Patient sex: M
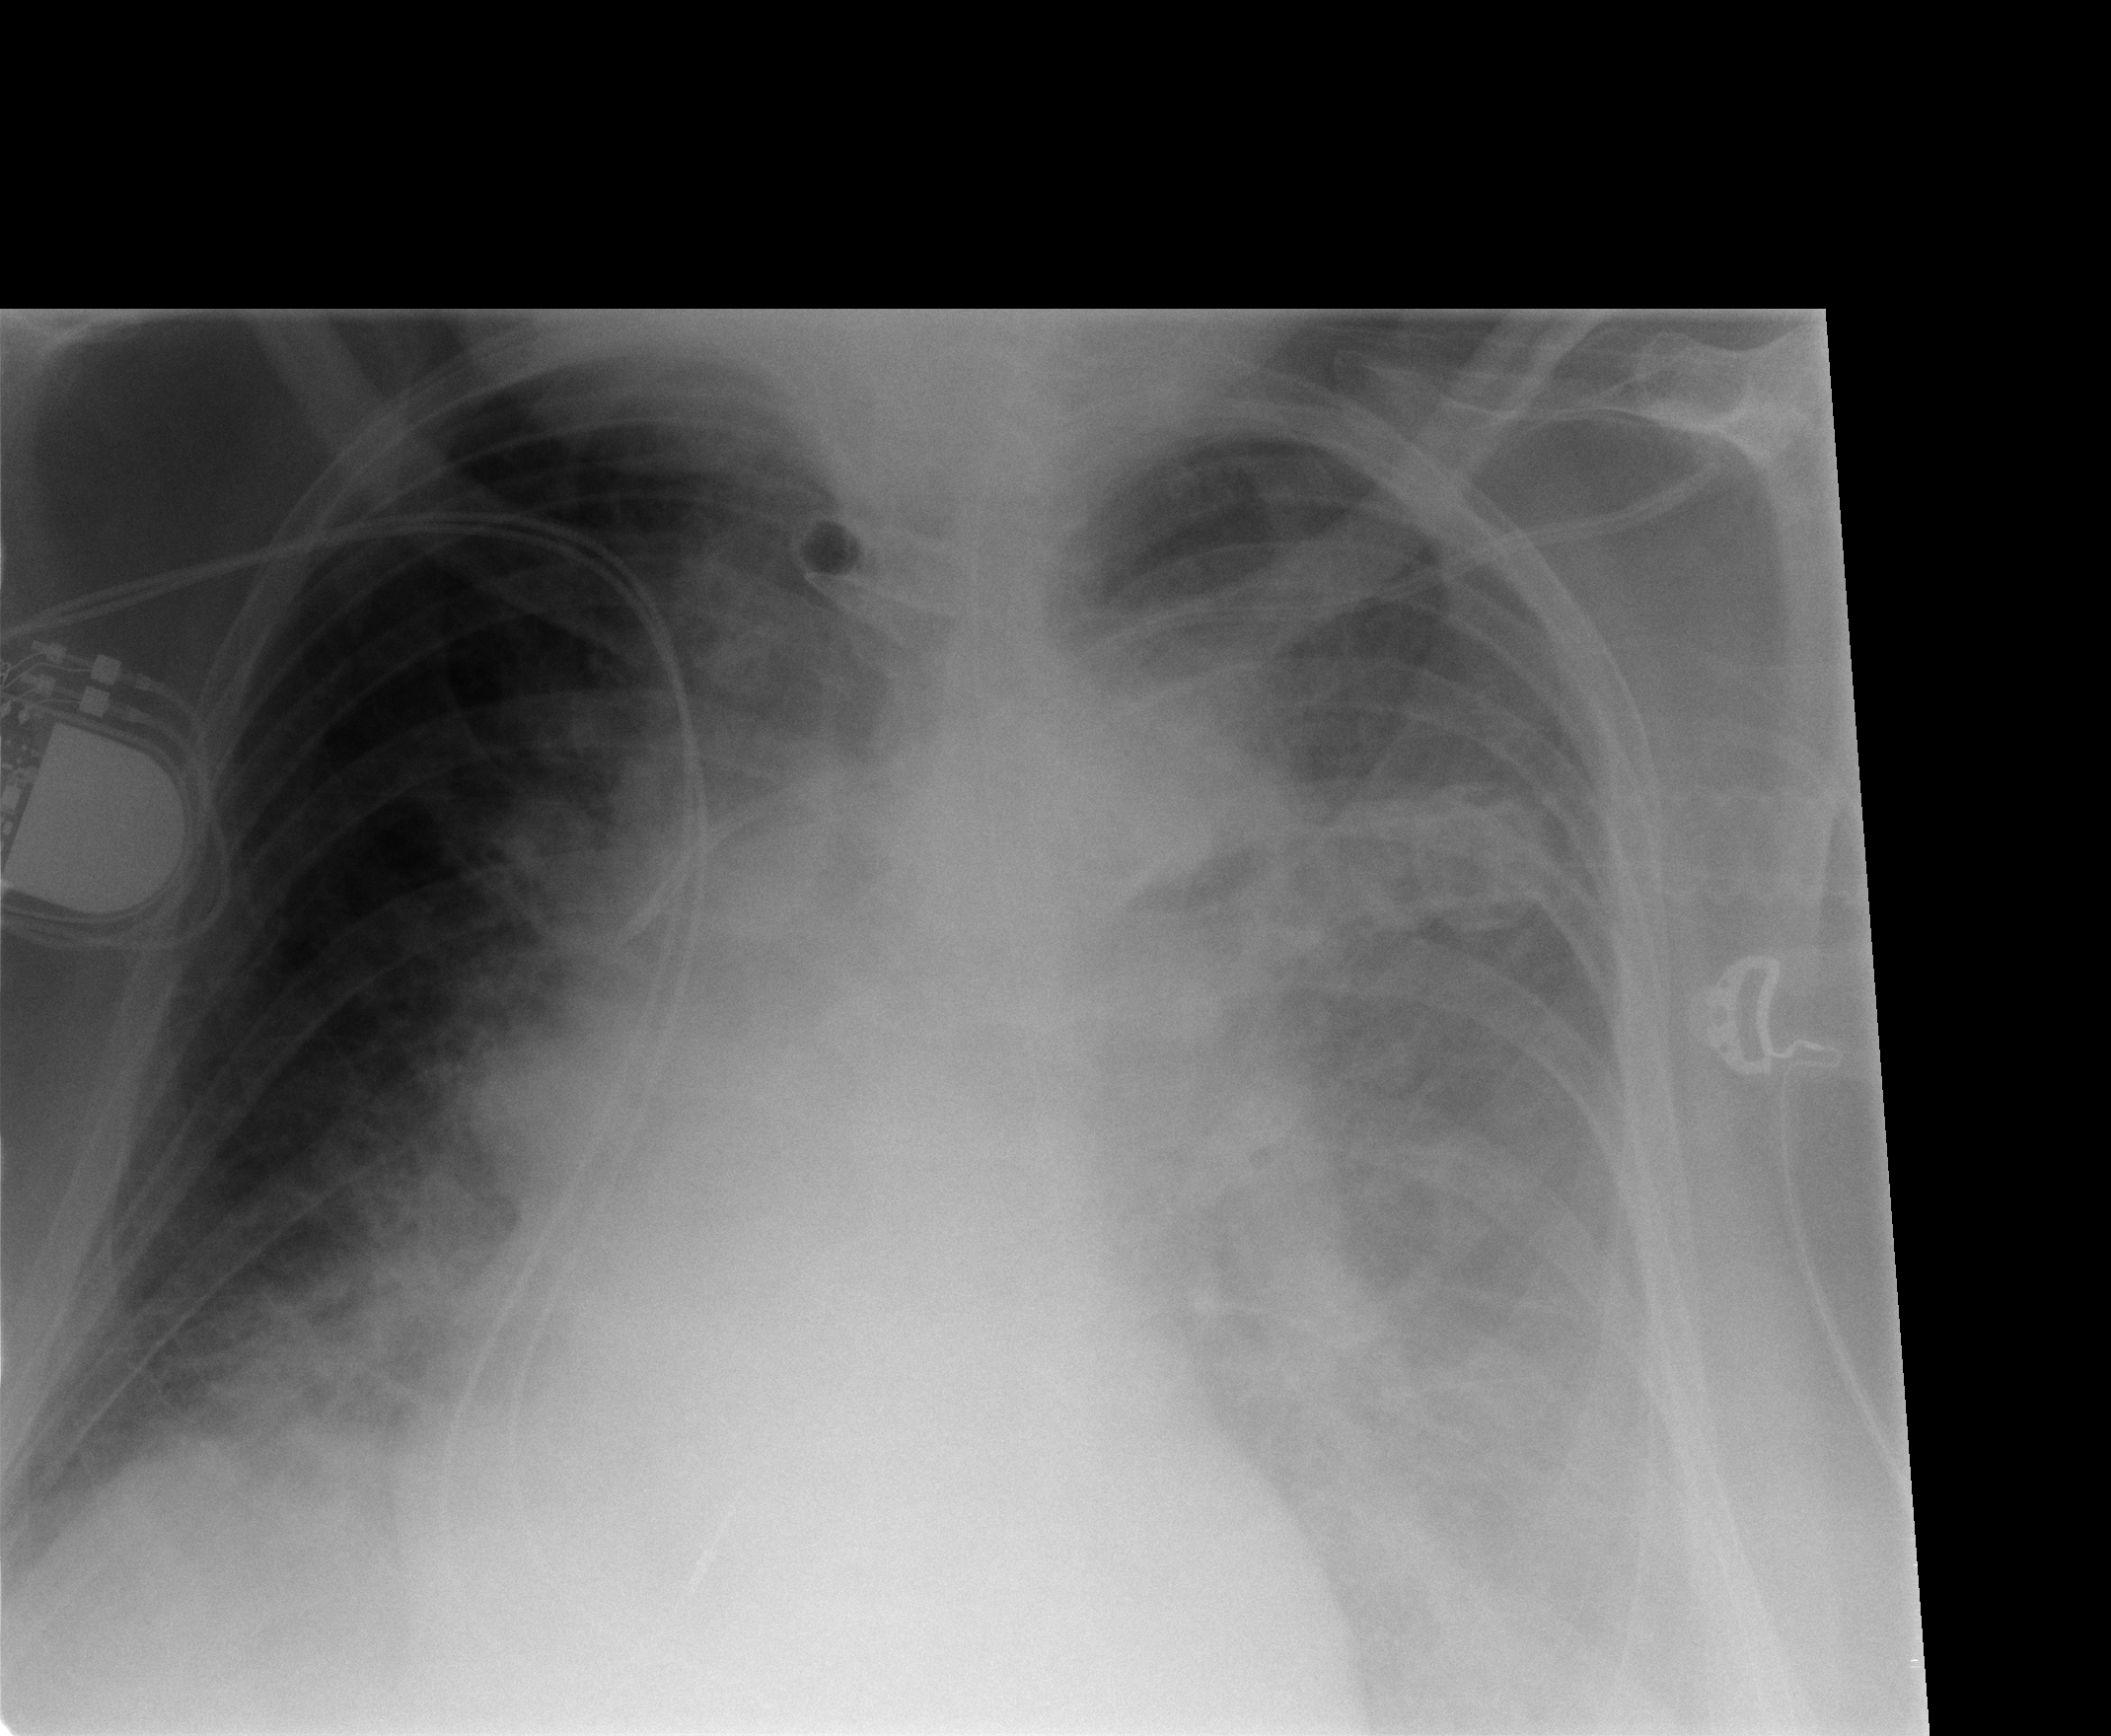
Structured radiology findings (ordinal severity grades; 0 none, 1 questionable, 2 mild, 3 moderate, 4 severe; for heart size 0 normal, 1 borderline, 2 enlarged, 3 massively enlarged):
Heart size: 1
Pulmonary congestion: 3
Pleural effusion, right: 0
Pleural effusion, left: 0
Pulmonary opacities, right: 2
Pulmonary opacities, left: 0
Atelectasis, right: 2
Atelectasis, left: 2